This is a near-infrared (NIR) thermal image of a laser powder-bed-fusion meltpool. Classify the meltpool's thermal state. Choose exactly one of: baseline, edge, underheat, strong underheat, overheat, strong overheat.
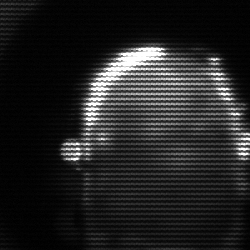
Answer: baseline